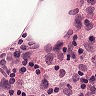
Metastatic tissue present: no